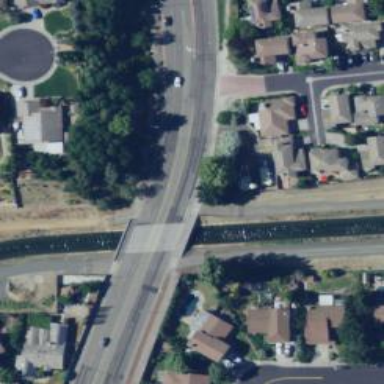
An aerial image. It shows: Secondary road crossing bridge.